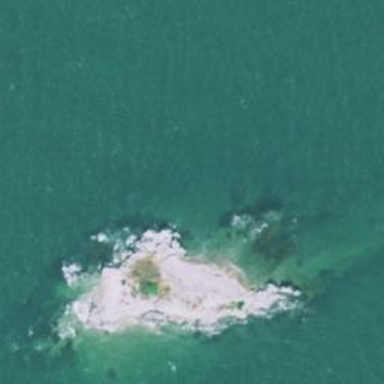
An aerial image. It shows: Islet located along the natural coastline.